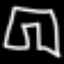
Label: pants